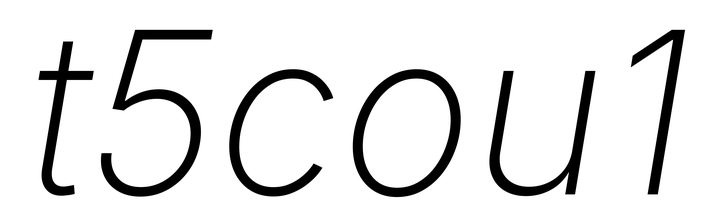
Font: Inter-Italic_ExtraLight_Italic